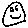
Label: smiley face